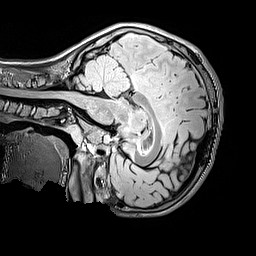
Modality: FLAIR
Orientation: sagittal
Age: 12
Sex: male
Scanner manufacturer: siemens
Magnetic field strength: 3 T
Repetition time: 5 s
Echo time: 0.388 s